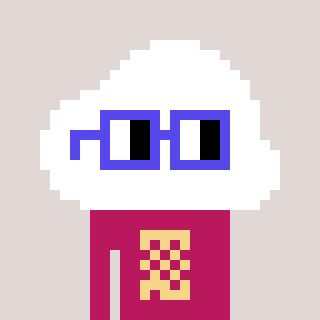
a pixel art character with square blue glasses, a cloud-shaped head and a darkpink-colored body on a warm background